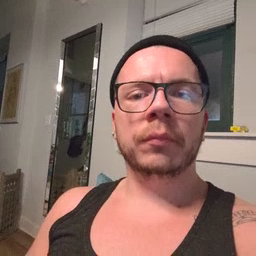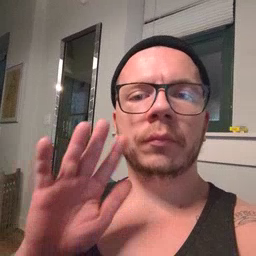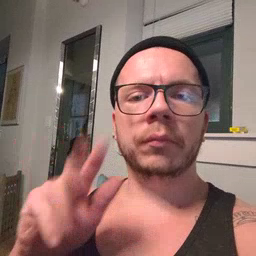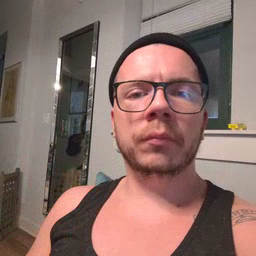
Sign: finger